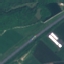
Land use / land cover: Highway